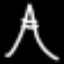
Label: The Eiffel Tower